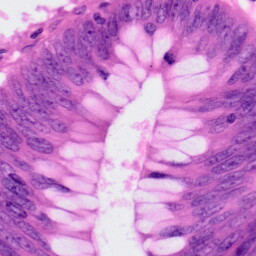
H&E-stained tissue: Colon